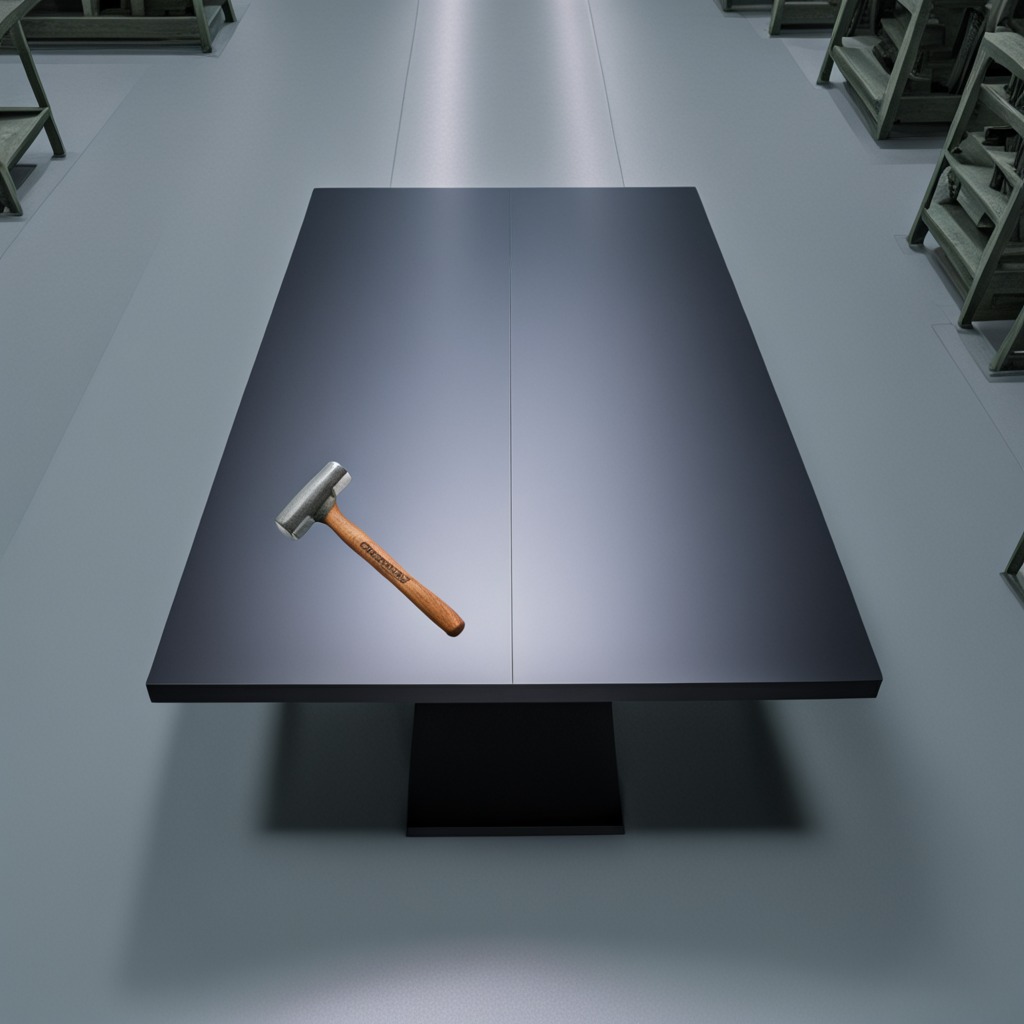
A hammer lies on the tabletop.